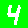
Digit: 4